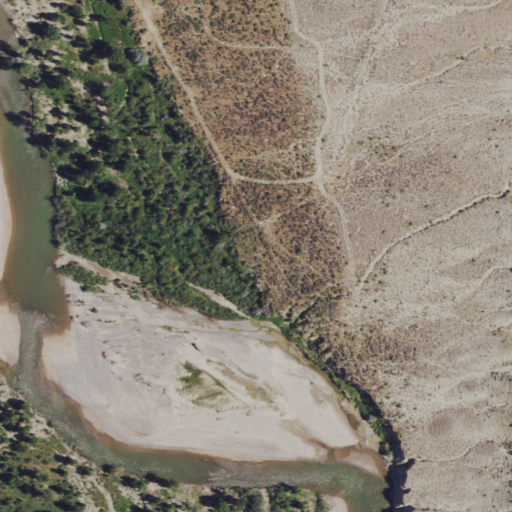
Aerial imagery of valley in Wyoming named Kinnear Valley containing shrub, woody wetlands, open water, herbaceous wetlands, and grassland